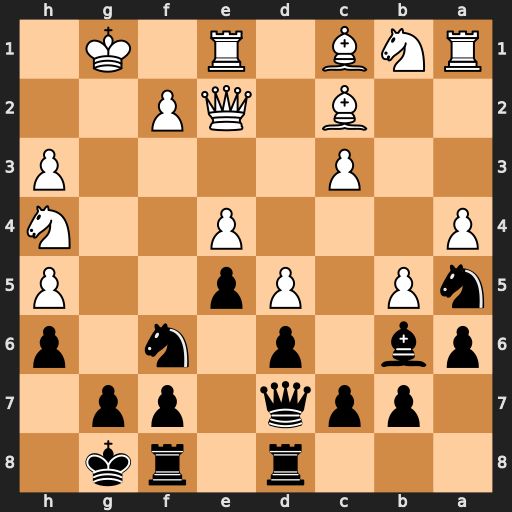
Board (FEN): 3r1rk1/1ppq1pp1/pb1p1n1p/nP1Pp2P/P3P2N/2P4P/2B1QP2/RNB1R1K1
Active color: b
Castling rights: -
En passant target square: -
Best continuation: Qxh3 Qf3 Qxh4